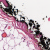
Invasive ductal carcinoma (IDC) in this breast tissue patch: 0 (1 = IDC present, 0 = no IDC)